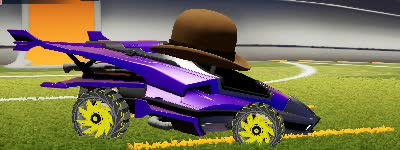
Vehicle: aftershock